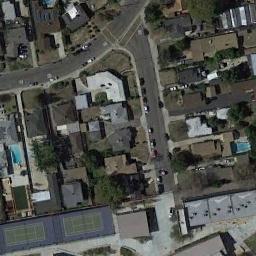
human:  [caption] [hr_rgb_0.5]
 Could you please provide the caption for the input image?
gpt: Tennis court next to residential area .

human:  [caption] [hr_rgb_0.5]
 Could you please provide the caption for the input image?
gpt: Many buildings are beside the tennis courts .

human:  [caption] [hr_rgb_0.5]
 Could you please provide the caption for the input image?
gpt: There are several cars parked by the tennis court .

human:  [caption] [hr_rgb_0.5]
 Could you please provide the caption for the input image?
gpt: The tennis court is next to some buildings and roads .

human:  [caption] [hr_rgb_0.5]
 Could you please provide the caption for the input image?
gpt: There are many buildings around the tennis courts .